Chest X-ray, AP view. Patient: 34 years old, sex M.
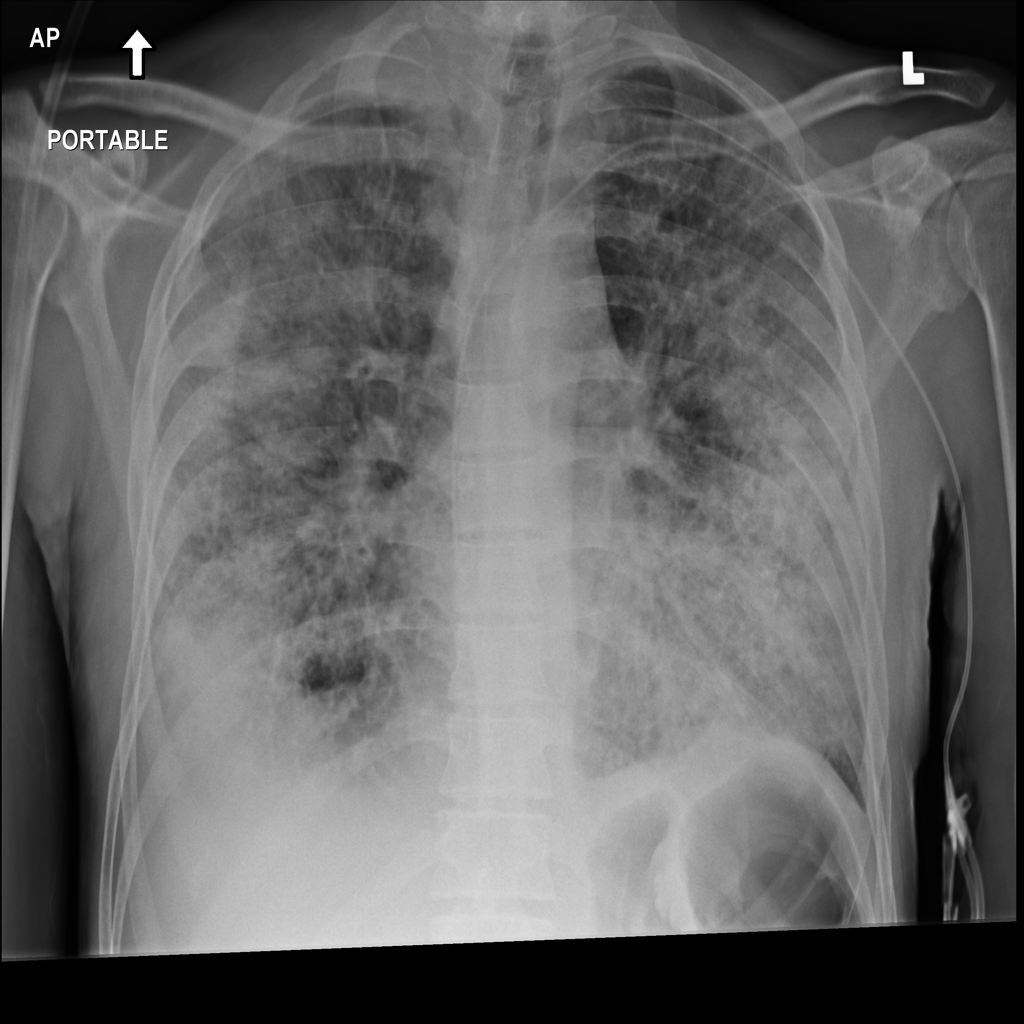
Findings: Consolidation, Edema